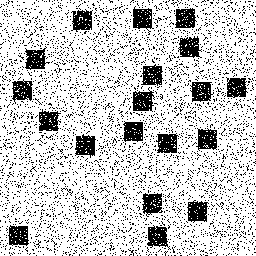
Squares: 19
Triangles: 0
Stars: 0
Total shapes: 19